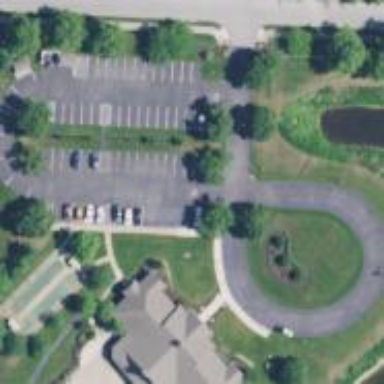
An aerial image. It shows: Parking area.